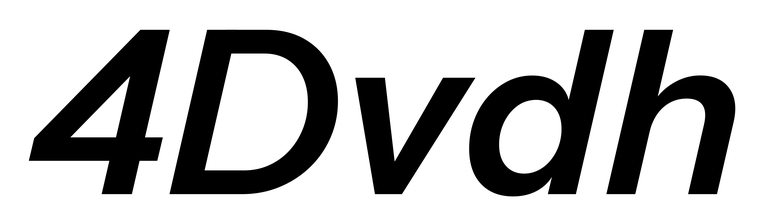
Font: InstrumentSans-Italic_SemiBold_Italic